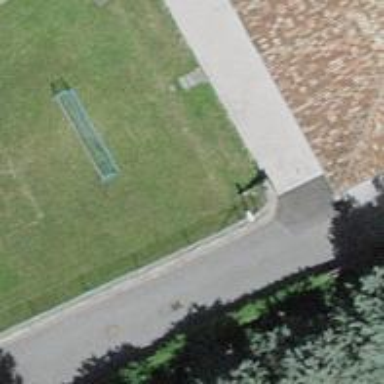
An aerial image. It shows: Fence with chain link type.